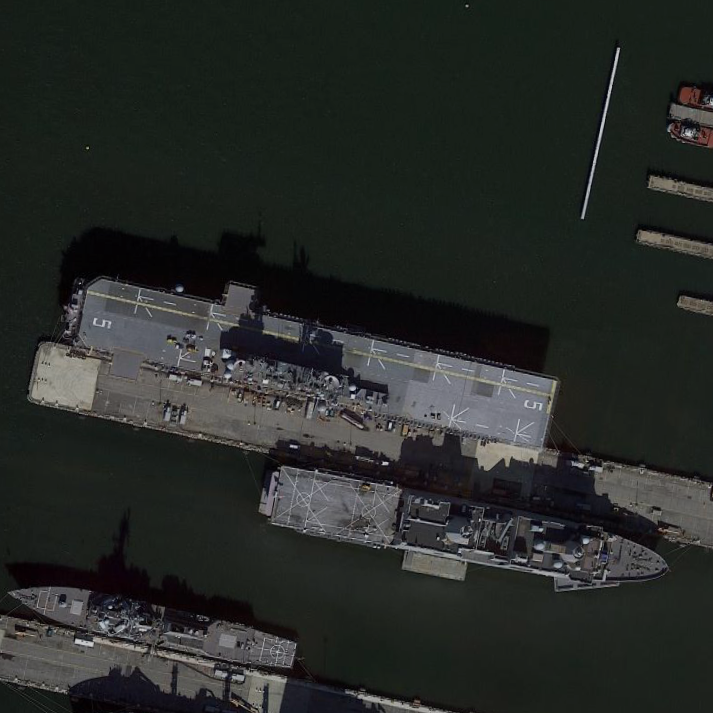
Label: assault